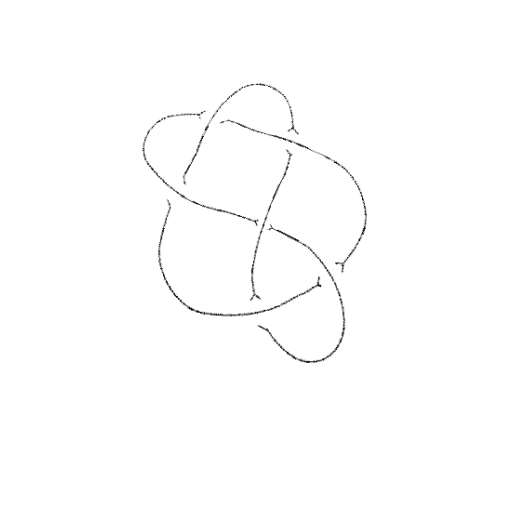
Crossing number: 6